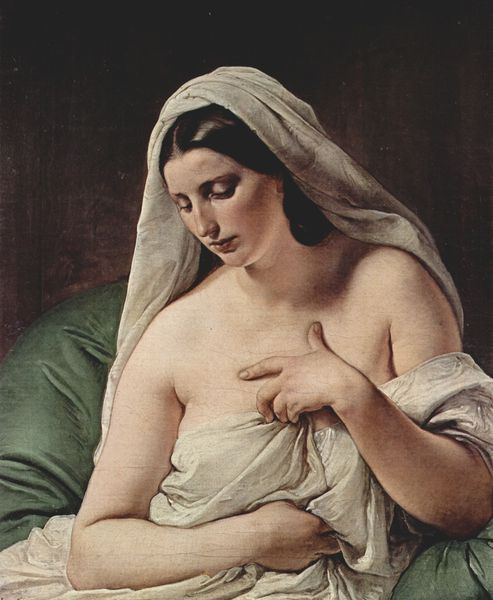
Titel: Odaliske
Künstler: Francesco Hayez
Standort: Milano
Institution: Pinacoteca di Brera
Schlagwörter: akt, dunkel, gemälde, hand, haut, nackt, umhang, weiß, badende, grün, mädchen, sitzen, ausschnitt, braun, brust, busen, daumen, finger, frau, frisur, grau, haar, hell, hintergrund, licht, mund, nase, orange, schwarz, stirn, blick, dame, schleier, tuch, beige, malerei, jung, wand, arm, arme, augen, falten, gesicht, halten, inkarnat, trauer, bildnis, hals, hände, portrait, porträt, öl, haare, sessel, stoff, tücher, decke, augenbrauen, dekoltee, kontrast, lippen, locken, mittelscheitel, renaissance, scheitel, schulter, schultern, wangen, sofa, moderne, leer, farbe, chair, cushion, hands, kissen, oil, pillow, white, women, black, dress, einfach, face, green, hair, nose, painting, polster, robe, weib, woman, kopftuch, zeigefinger, glanz, bed, bett, blanket, looking, sheet, sheets, brown, gesenkt, faltenwurf, halbakt, halbnackt, junge frau, laken, junge, nachdenklich, sinnierend, oberkörper, bedecken, unten, fett, nacktheit, schwarze haare, bedeckt, haarig, proträt, toilette, bettzeug, wangenknochen, halbprofil, hubi, üppig, fingernägel, unterarm, naked, nude, skin, toga, achsel, feuerbach, haaransatz, weibchen, eyes, light, maria, verhüllt, magdalena, gaze, shawl, shadow, chin, fabric, mouth, scarf, deutschrömer, breast, bettuch, drapery, dunkelhaarig, human, arms, clothes, neck, shoulder, eide, eye, cloth, fingers, breasts, chest, schwarzhaarig, towel, beautiful, lips, pale, shoulders, intim, eingehüllt, canvas, achselhöhle, langhaarig, unterarme, schamhaft, anselm, veil, stiff, schöne, elenbogen, dekolete, tafts, bath, concentration, gesenktter blick, gänzend, 19. jahrhundert, bear, moth, cover, nails, closed, thumb, sittsam, einfaceh, canva, rag, covered, exposed, downward, vail, brauenase, schulter+, handfinger, grünes kissen, скромность, concentrate, bair